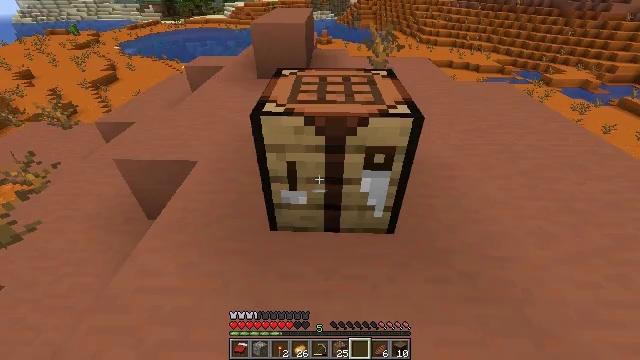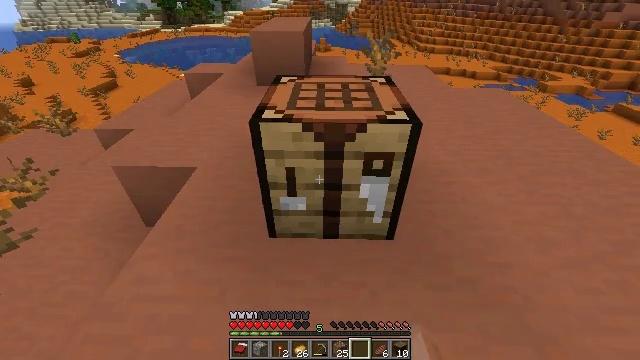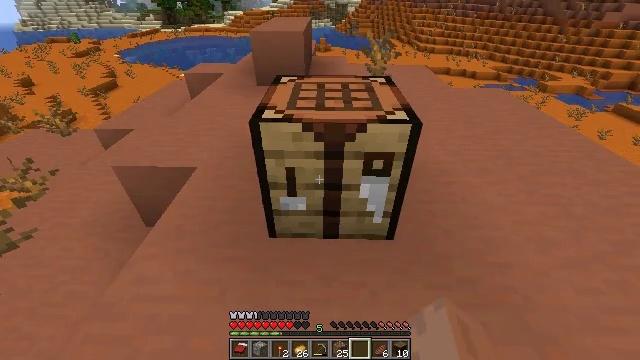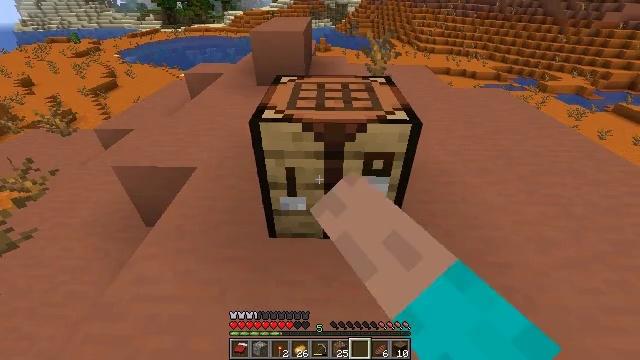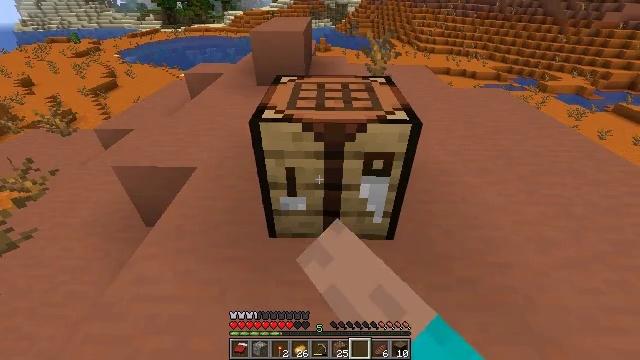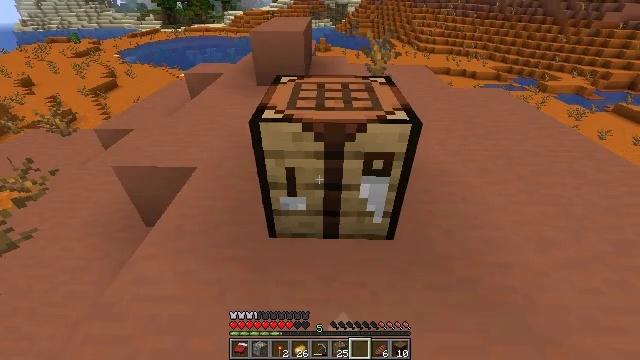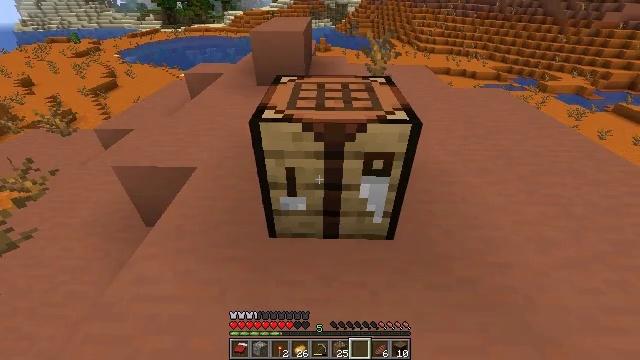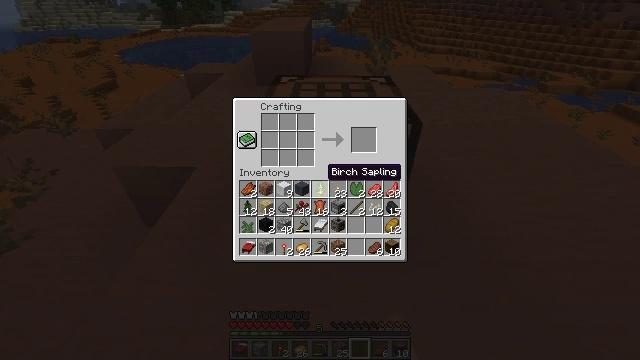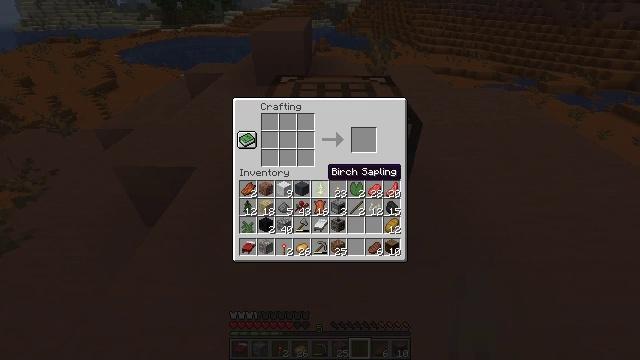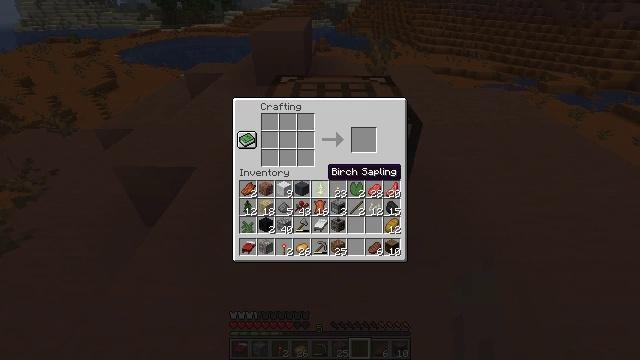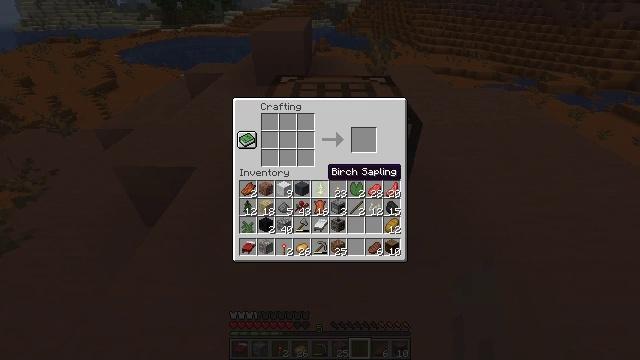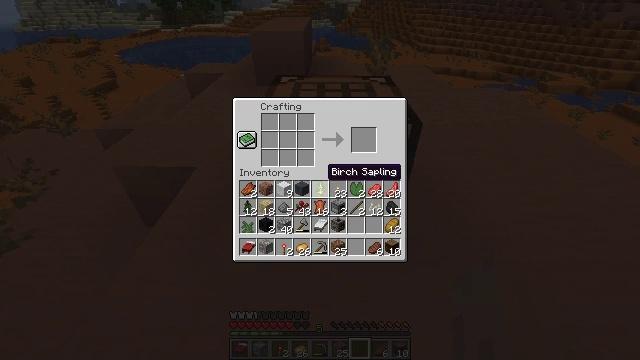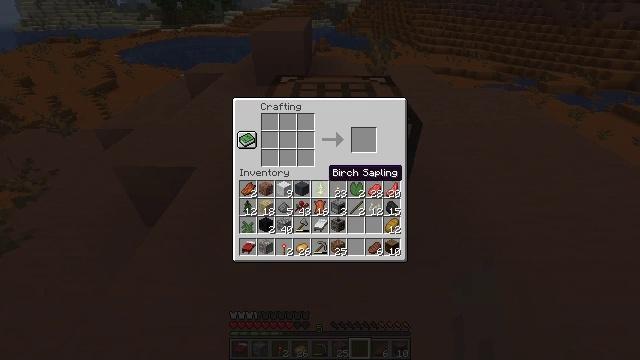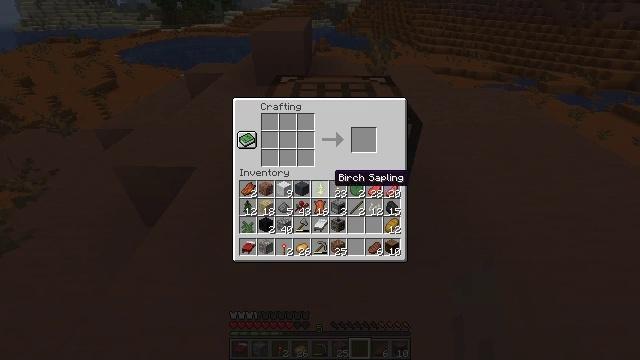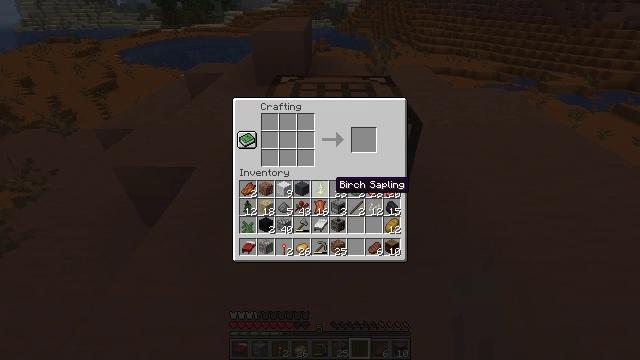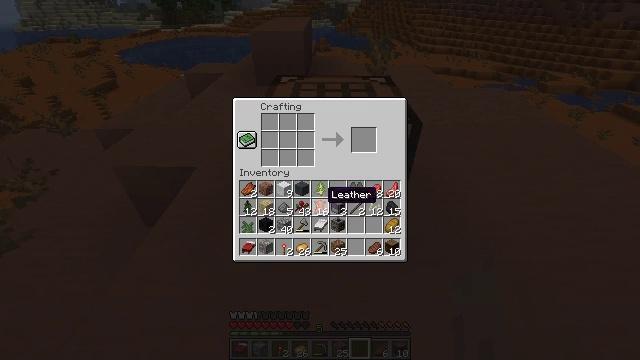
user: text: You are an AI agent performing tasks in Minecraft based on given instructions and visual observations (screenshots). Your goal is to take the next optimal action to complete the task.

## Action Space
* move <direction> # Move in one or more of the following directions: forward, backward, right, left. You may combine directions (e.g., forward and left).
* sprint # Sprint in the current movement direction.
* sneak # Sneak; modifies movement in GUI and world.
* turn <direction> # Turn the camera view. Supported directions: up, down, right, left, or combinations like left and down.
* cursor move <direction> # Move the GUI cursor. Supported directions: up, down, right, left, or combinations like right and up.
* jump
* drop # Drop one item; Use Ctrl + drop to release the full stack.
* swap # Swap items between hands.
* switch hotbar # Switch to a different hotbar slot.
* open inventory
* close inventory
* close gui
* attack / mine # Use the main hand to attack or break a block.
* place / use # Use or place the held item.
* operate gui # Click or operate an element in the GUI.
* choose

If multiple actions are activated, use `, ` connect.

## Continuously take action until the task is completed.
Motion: motion action
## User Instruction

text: Put birch planks in the crafting grid to make a birch boat.
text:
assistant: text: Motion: turn up
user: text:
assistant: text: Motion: use / place
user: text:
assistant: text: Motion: use / place
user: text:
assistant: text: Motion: use / place
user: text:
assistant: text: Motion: use / place
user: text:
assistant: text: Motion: no_op
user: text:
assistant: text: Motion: open gui
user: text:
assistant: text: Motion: no_op
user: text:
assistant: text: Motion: no_op
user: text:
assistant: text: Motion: no_op
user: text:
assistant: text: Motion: no_op
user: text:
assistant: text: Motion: no_op
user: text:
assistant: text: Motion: no_op
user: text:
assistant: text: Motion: cursor move down
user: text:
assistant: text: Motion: cursor move left and down
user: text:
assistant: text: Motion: cursor move left and down
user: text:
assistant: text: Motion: cursor move left
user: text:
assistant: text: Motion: no_op
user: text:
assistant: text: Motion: no_op
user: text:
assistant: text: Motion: no_op
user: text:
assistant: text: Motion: cursor move left
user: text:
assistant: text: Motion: no_op
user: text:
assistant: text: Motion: no_op
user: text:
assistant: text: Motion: no_op
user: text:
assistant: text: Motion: no_op
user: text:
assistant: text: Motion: no_op
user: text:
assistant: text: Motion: no_op
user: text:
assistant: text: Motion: operate gui
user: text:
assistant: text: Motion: operate gui
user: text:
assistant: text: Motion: operate gui